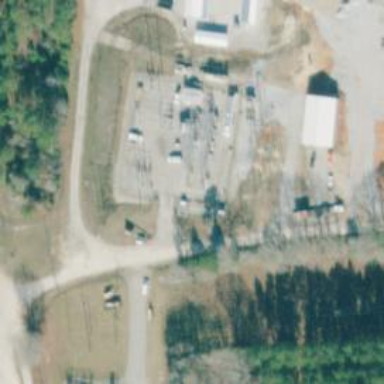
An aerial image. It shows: Distribution level power substation enclosed by fence.